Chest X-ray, PA view. Patient: 49 years old, sex F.
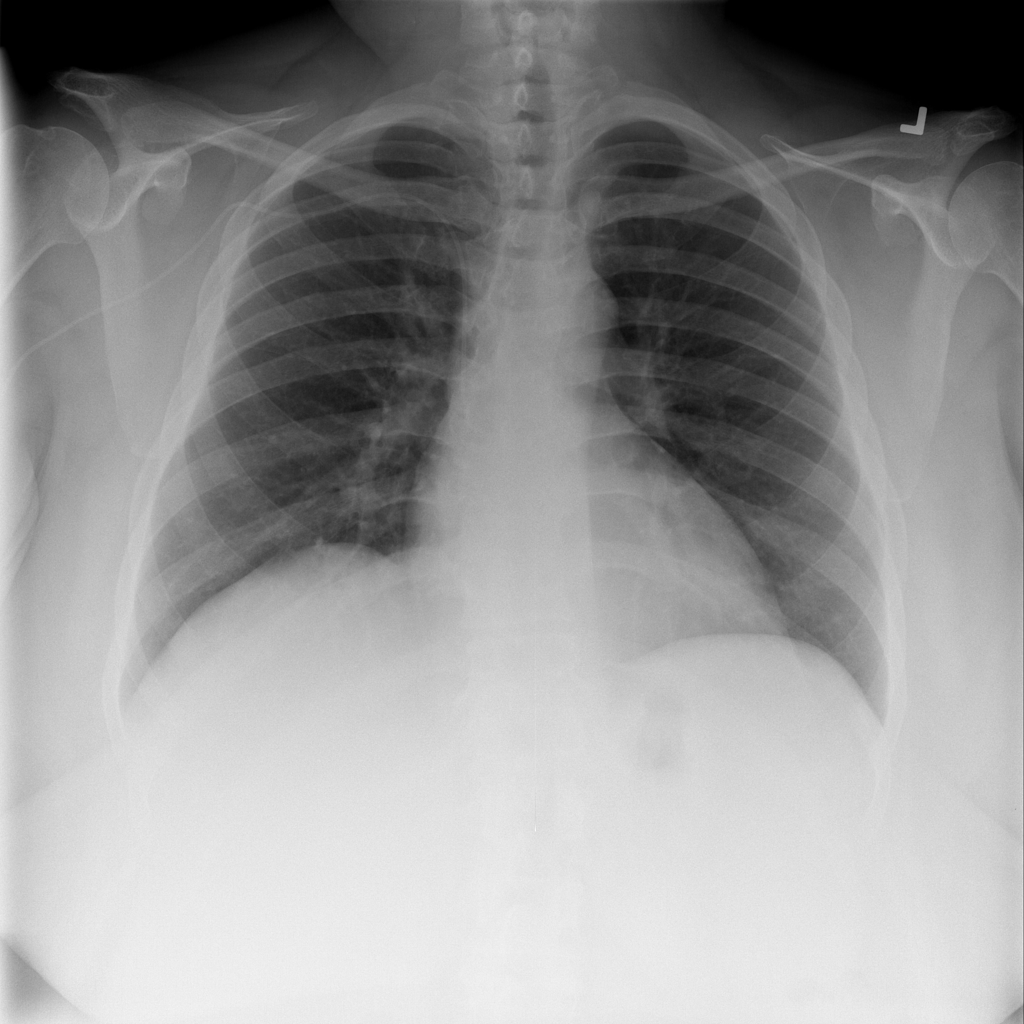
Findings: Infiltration